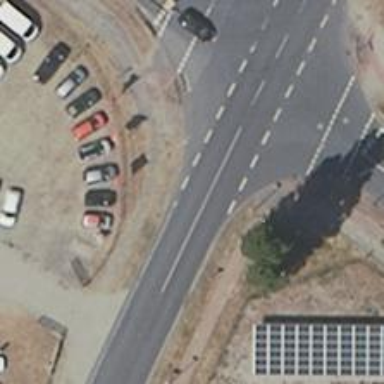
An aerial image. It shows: Secondary road with asphalt surface. There is cycle track on the left side of the road.